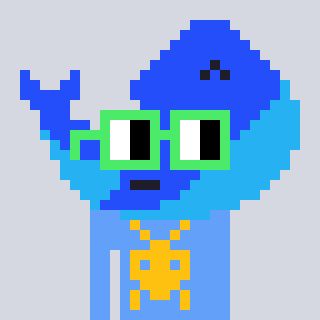
a pixel art character with square light green glasses, a whale-shaped head and a blue-colored body on a cool background